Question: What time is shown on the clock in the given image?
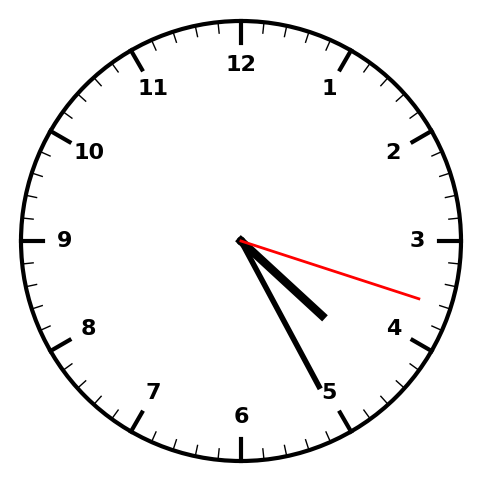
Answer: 04:25:18